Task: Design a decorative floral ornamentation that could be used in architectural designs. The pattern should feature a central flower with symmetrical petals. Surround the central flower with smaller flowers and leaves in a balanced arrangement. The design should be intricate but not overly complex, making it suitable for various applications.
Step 702:
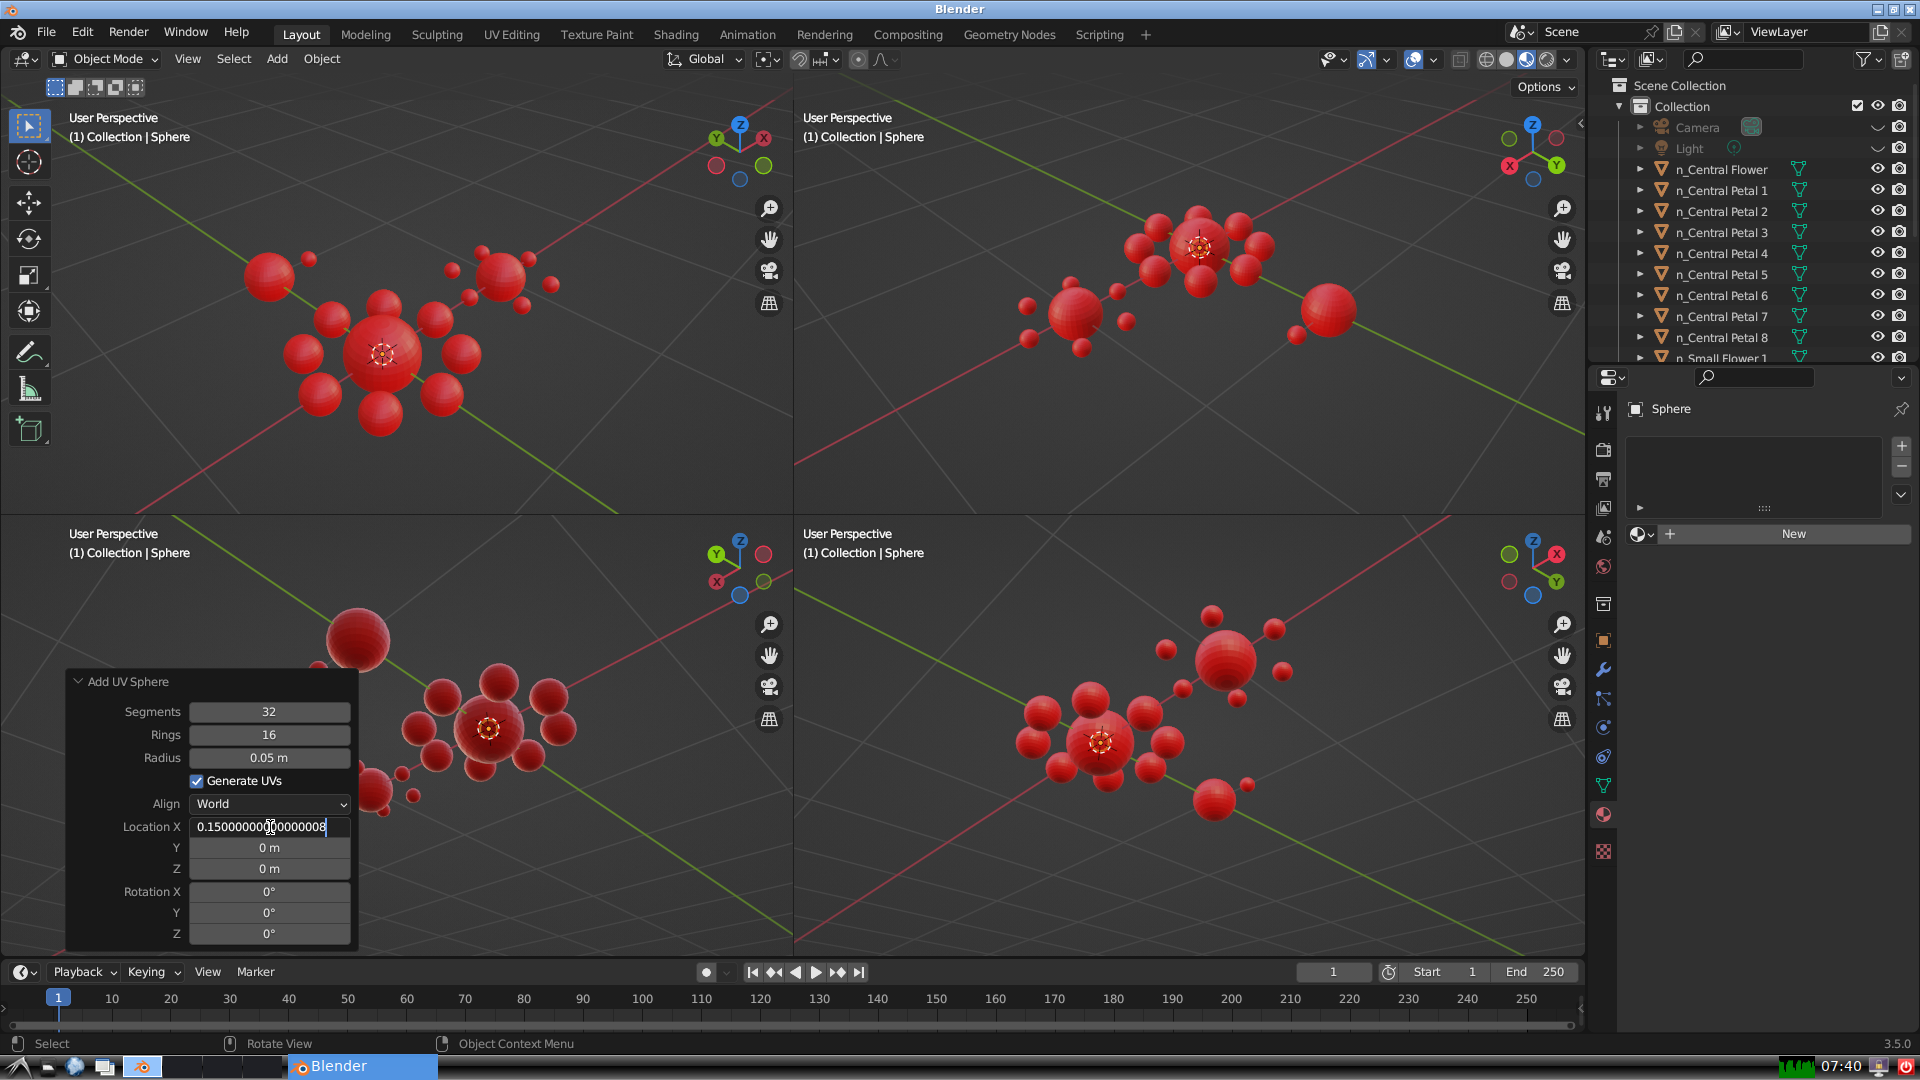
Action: {"key_press": ['Return']}